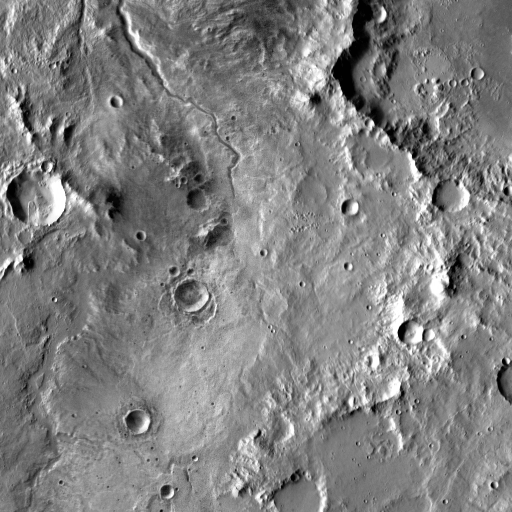
Crater classes present: Background, Other, Layered, Buried, Secondary